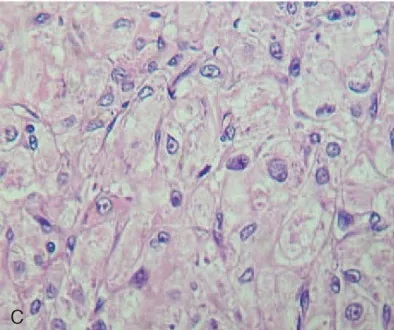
Microscopic features of the ileum tumor (case 1). The perivascular epithelioid cells had clear to eosinophilic granular cytoplasm with some slightly irregular nucleus nuclei (C).
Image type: pathology (h&e)